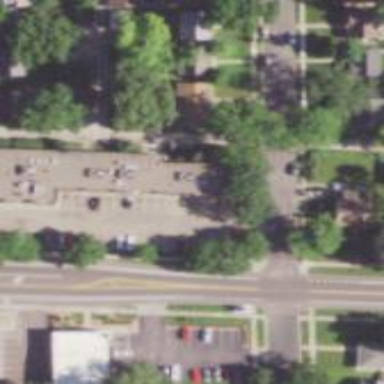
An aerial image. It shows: Retail area.